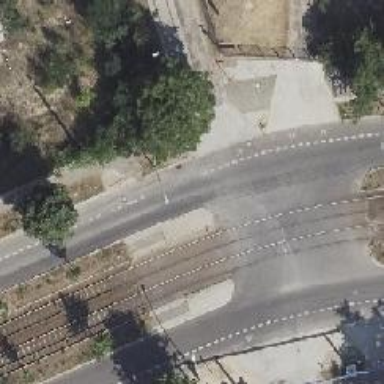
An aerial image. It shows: Tertiary road with asphalt surface. It is dual carriageway.